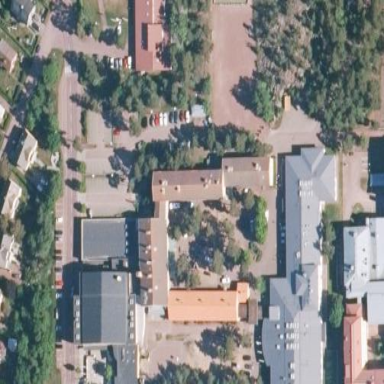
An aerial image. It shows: School building with gabled roof.